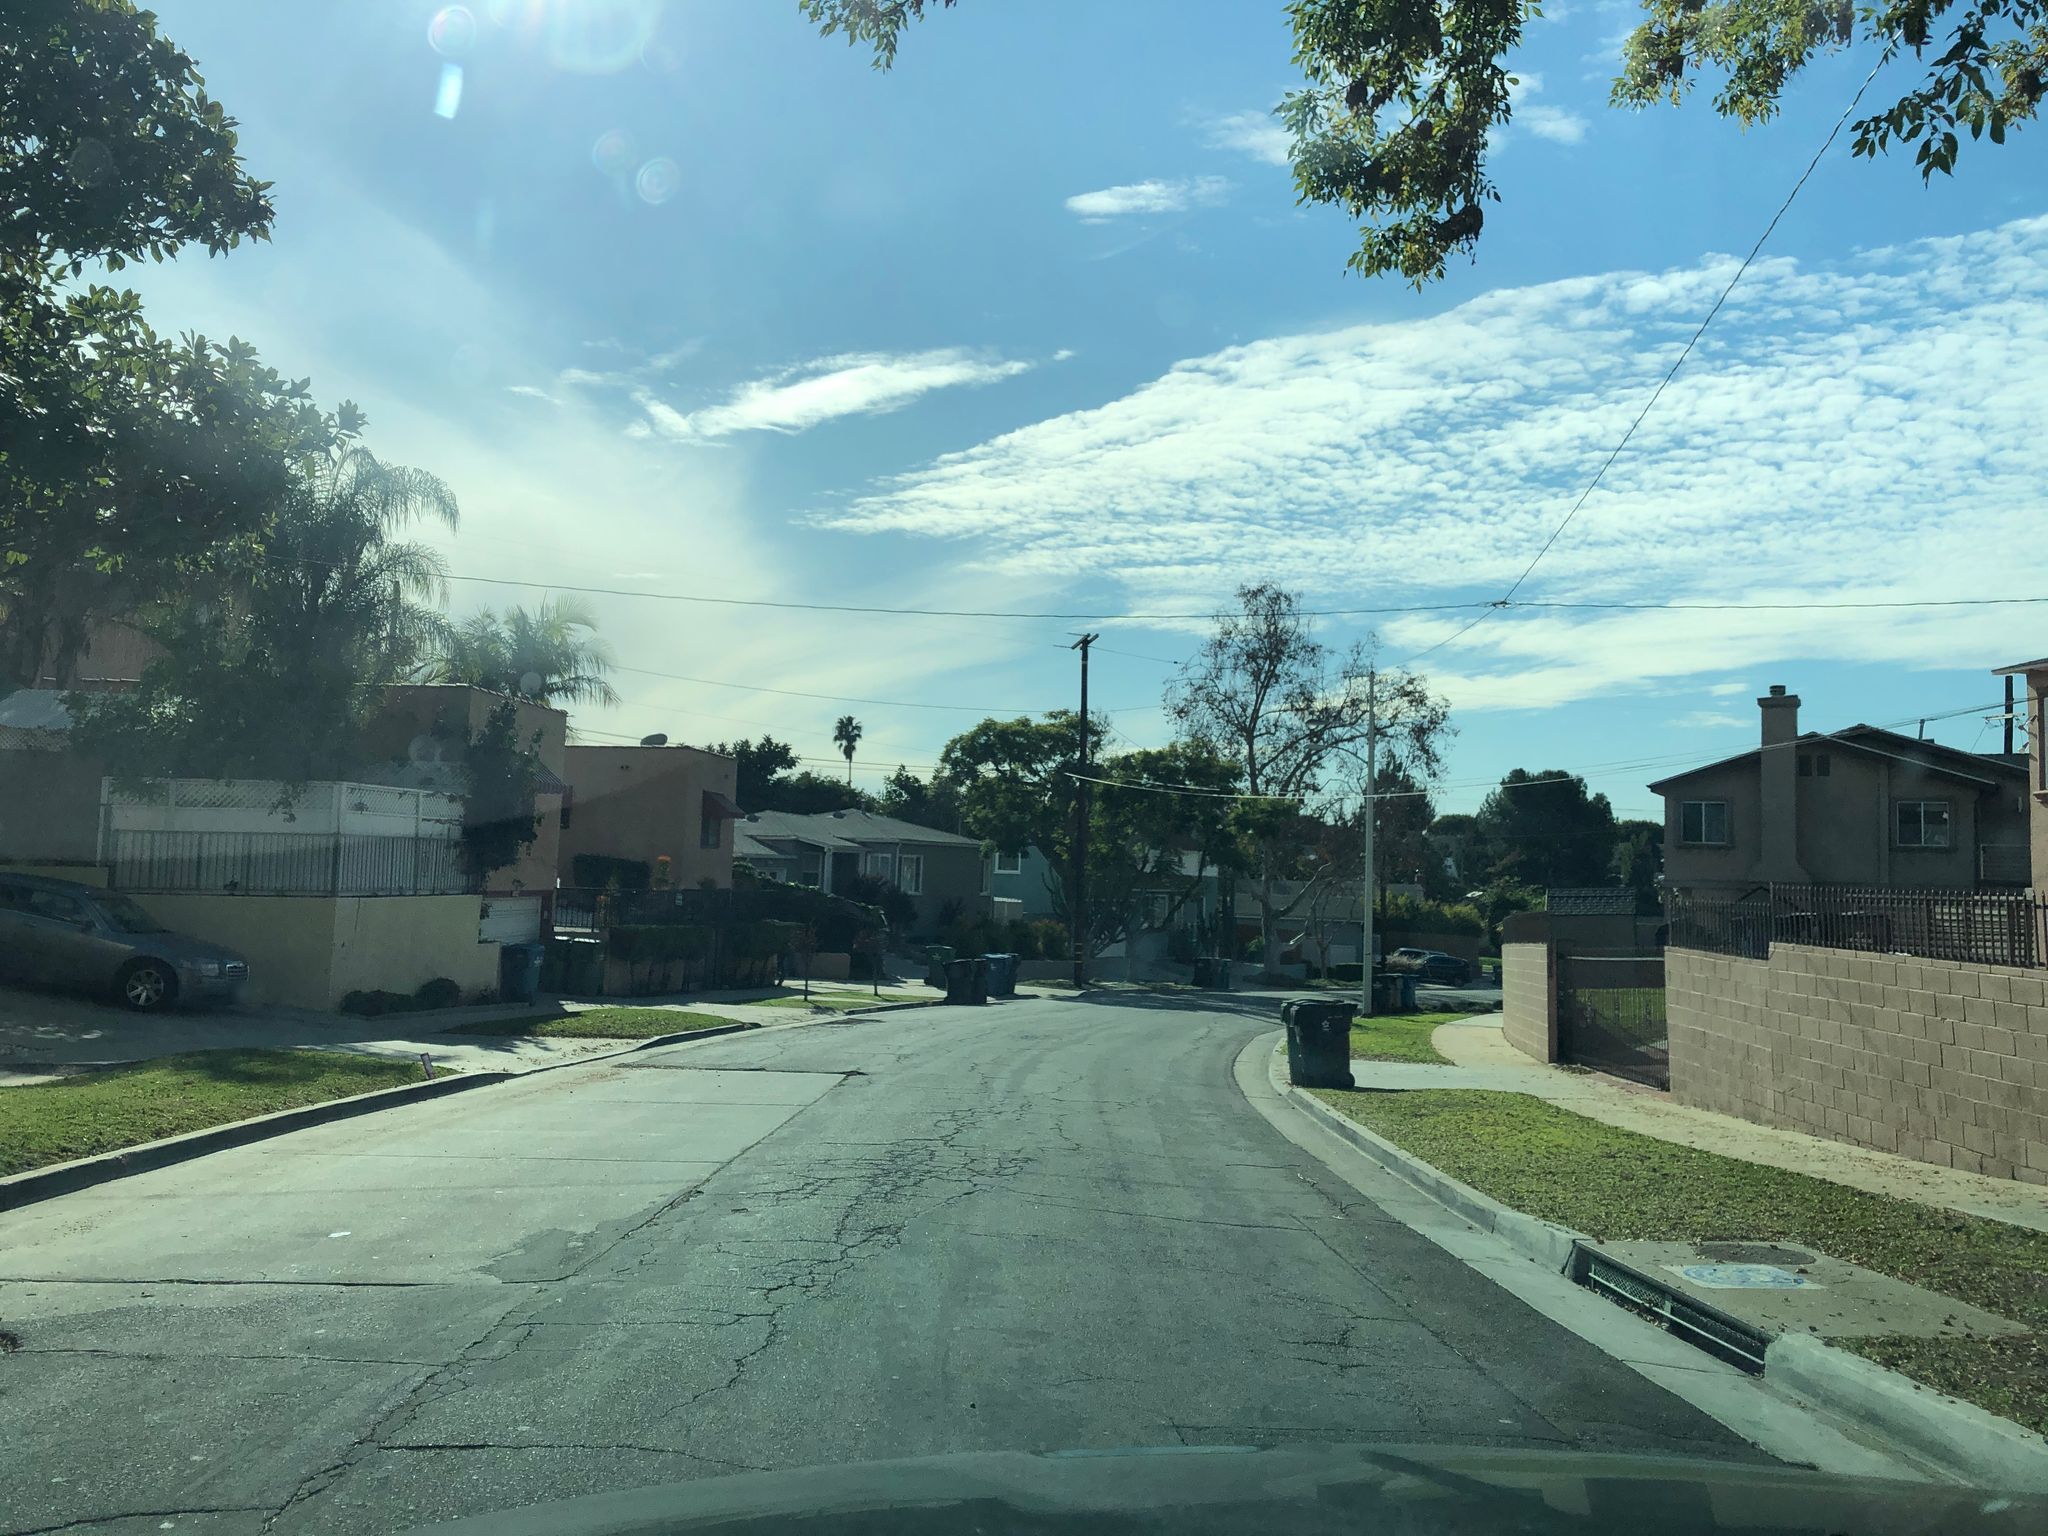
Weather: clear
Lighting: day
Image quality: good
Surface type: driving surface
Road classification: residential
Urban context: urban centre
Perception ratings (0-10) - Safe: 1.24, Lively: 5.47, Beautiful: 3.38, Boring: 4, Depressing: 6.12, Wealthy: 5.51